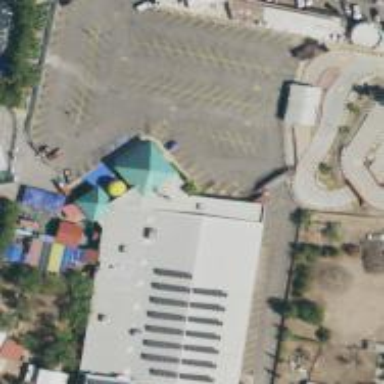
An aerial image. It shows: Theme park.